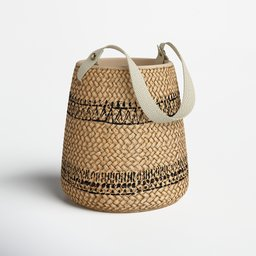
Label: decoration